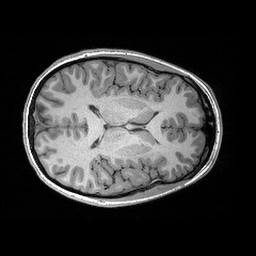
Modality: T1w
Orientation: axial
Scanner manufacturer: siemens
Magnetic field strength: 3 T
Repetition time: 2.3 s
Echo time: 0.00298 s